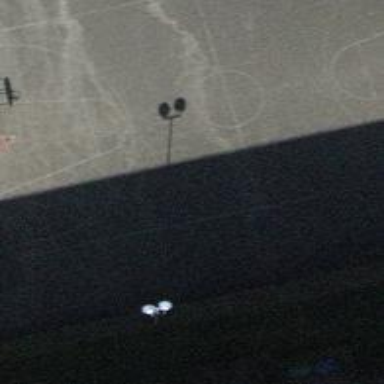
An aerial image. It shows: Basketball court in the leisure land pitch.